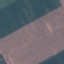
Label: AnnualCrop